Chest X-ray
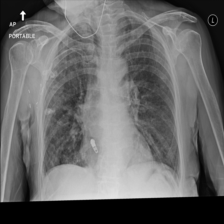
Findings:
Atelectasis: negative
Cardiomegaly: negative
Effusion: negative
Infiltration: negative
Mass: negative
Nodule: positive
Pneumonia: negative
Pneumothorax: negative
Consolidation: negative
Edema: negative
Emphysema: negative
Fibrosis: negative
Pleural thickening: negative
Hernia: negative